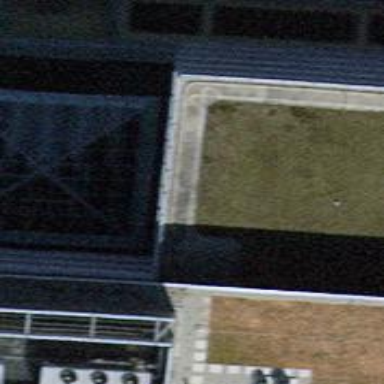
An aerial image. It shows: Library.